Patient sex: M
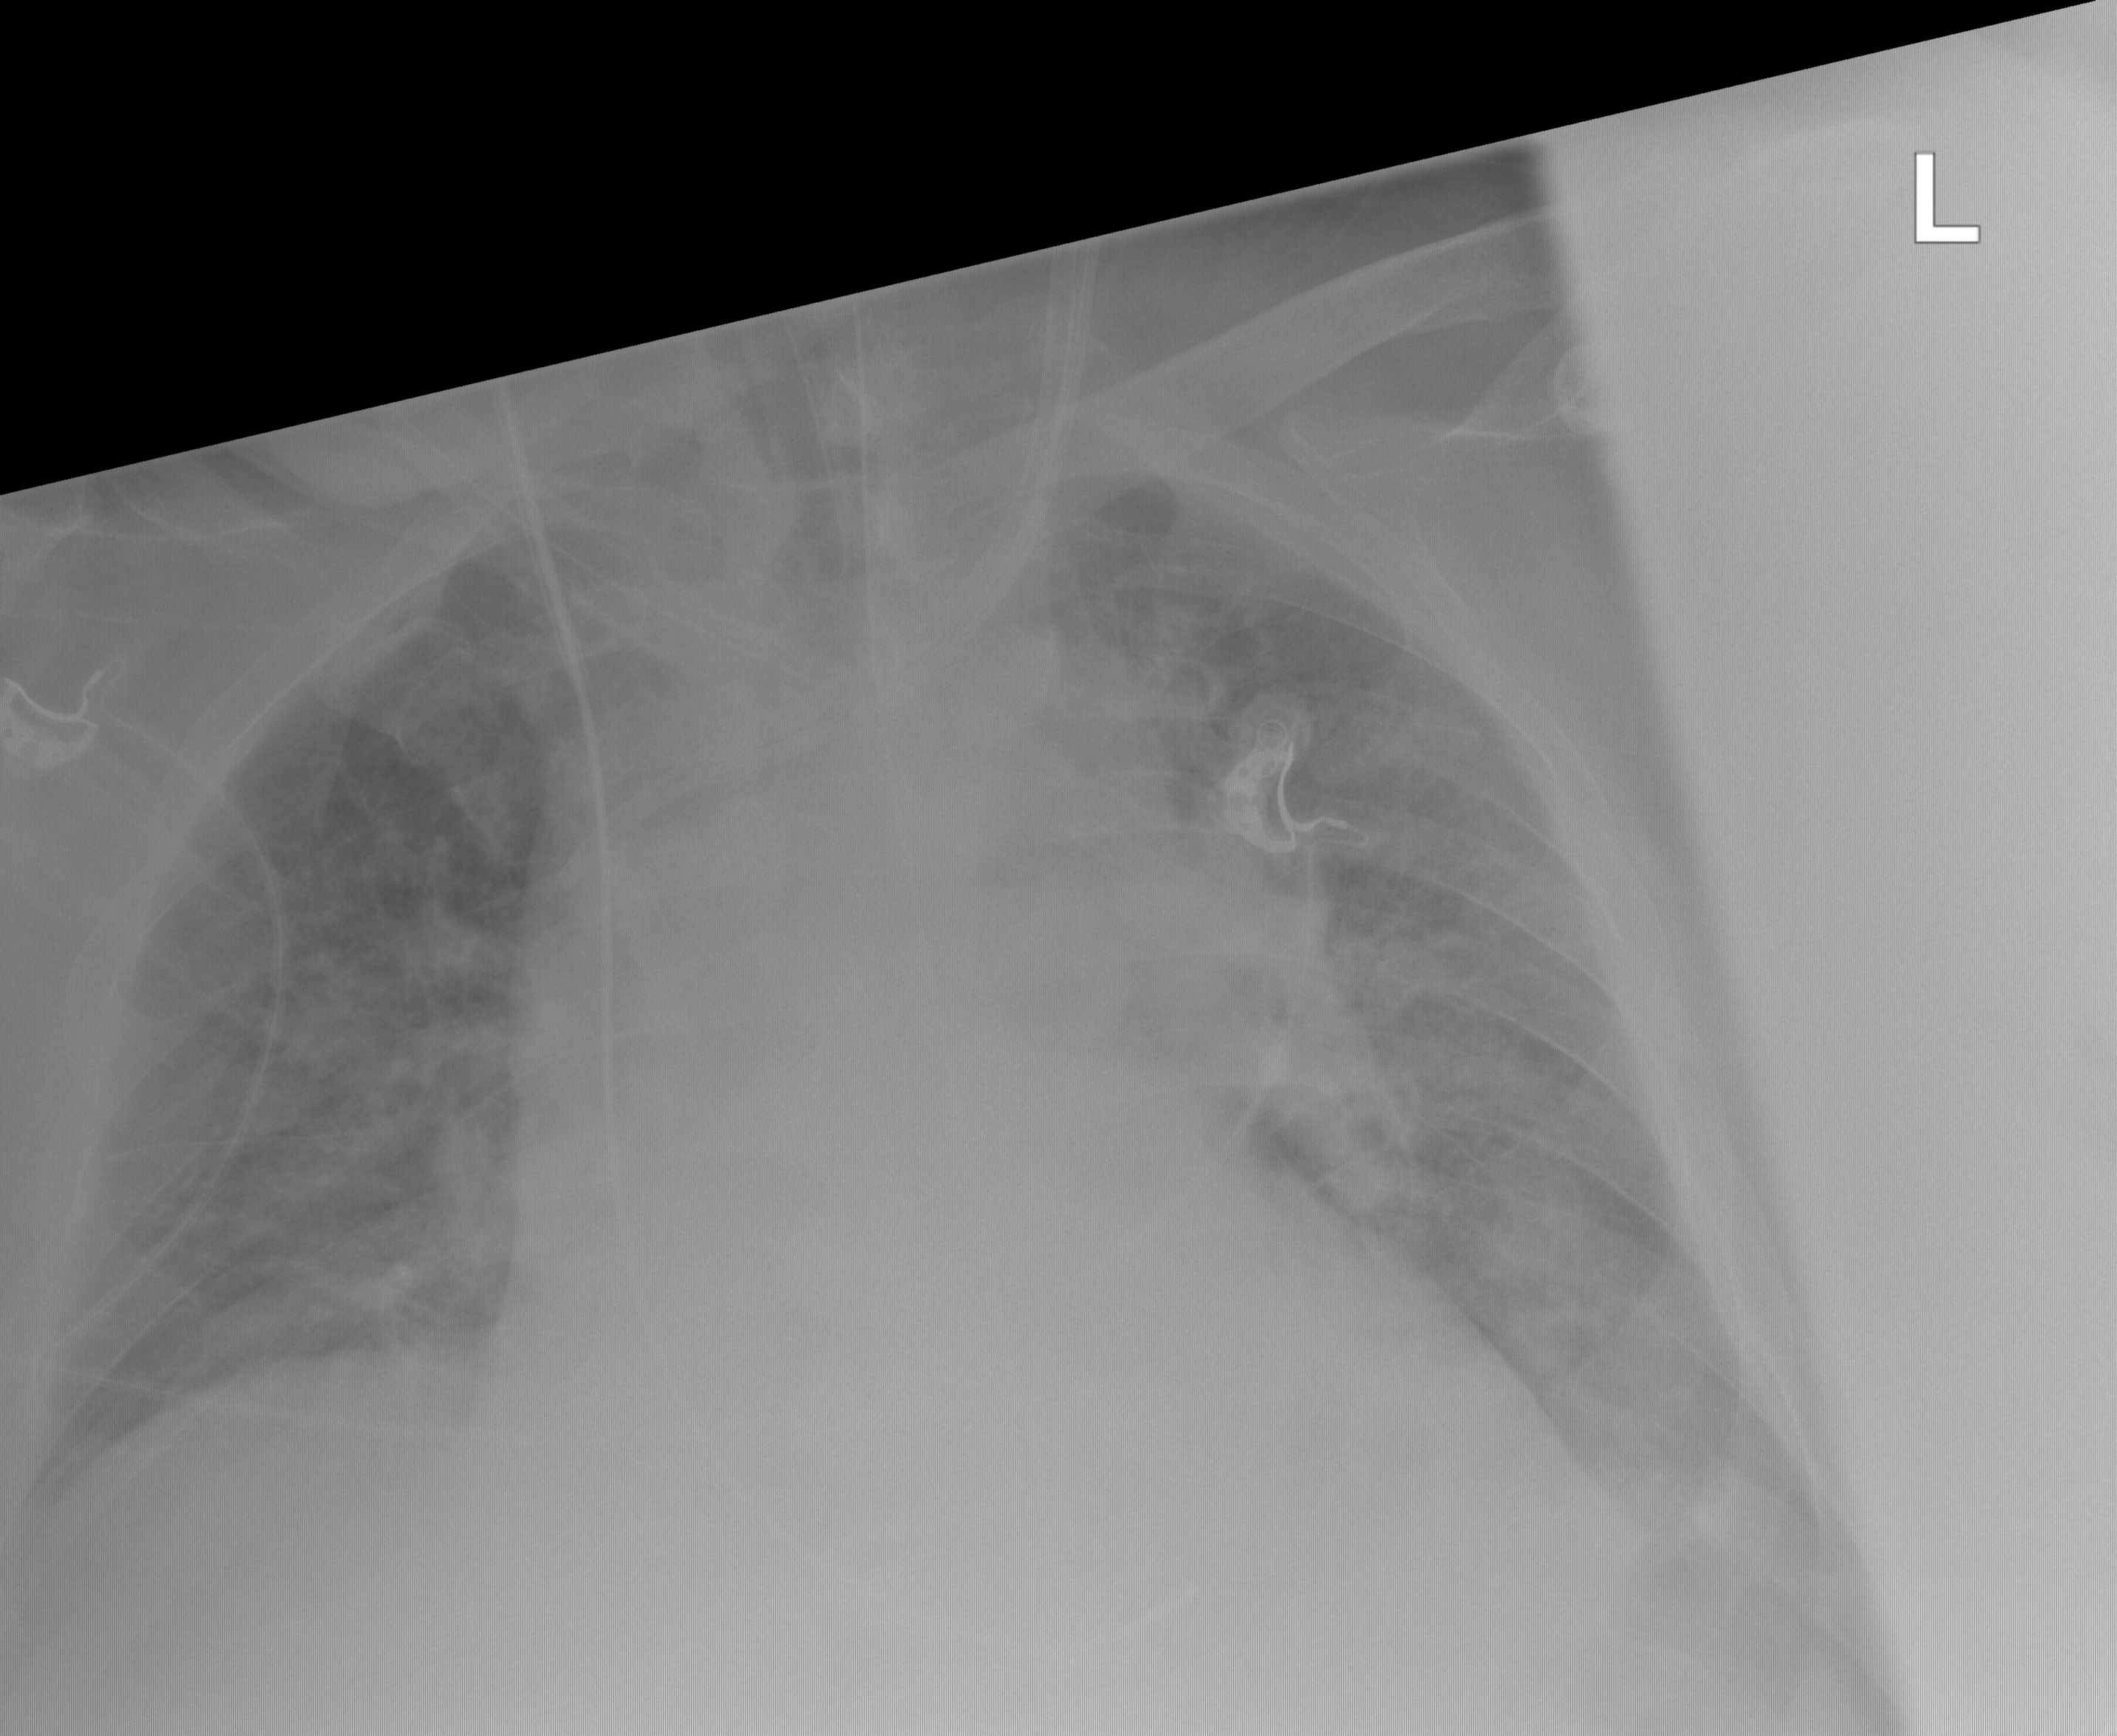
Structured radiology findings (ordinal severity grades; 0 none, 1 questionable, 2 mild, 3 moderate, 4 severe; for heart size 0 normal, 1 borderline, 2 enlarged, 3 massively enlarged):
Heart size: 2
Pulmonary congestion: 2
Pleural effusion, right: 0
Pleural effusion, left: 2
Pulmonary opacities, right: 2
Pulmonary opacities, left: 2
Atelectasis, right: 2
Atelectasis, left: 2